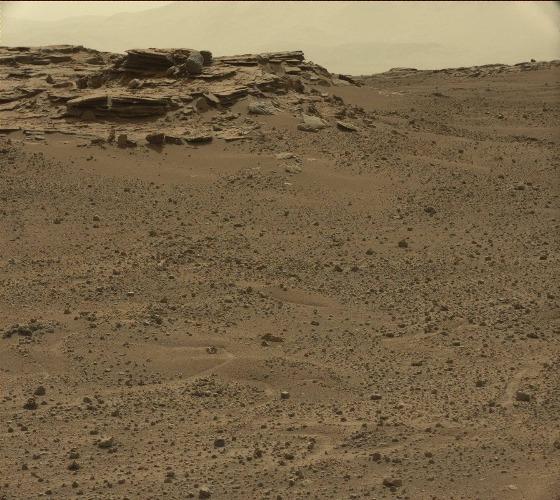
Terrain classes present: Bedrock, Gravel / Sand / Soil, Shadow, Sky / Distant Mountains